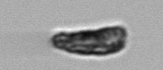
Label: Pseudochattonella_farcimen